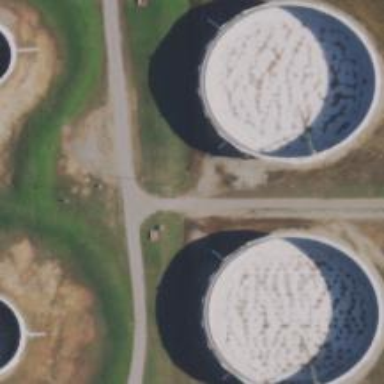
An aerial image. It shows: Storage tank which is man-made.